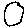
Label: circle